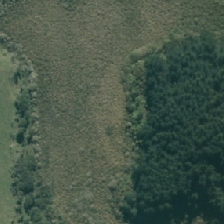
Land cover: herbaceous_freshwater_vege